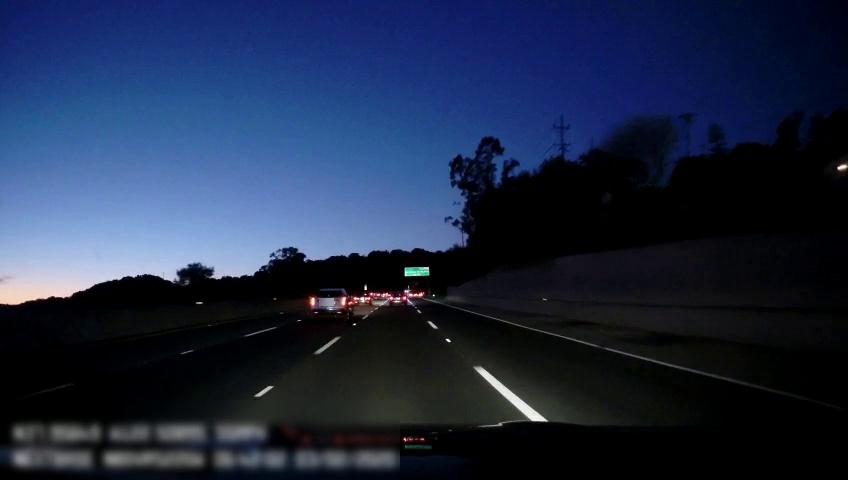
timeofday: Night
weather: Other
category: Drivable Space
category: Vehicles | Car
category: Vehicles | Car
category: Vehicles | SUV
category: Vehicles | Truck
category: Lanes | Current Lane
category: Lanes | Current Lane
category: Lanes | Alternate Lane
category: Lanes | Alternate Lane
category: Traffic | Signs